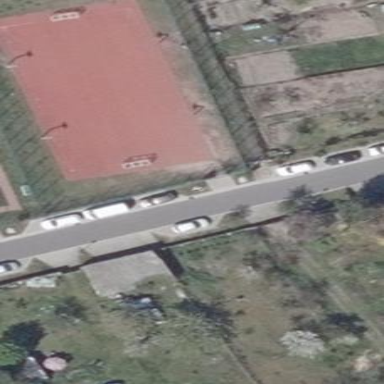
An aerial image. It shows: Basketball court on leisure land pitch.